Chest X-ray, PA view. Patient: 64 years old, sex F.
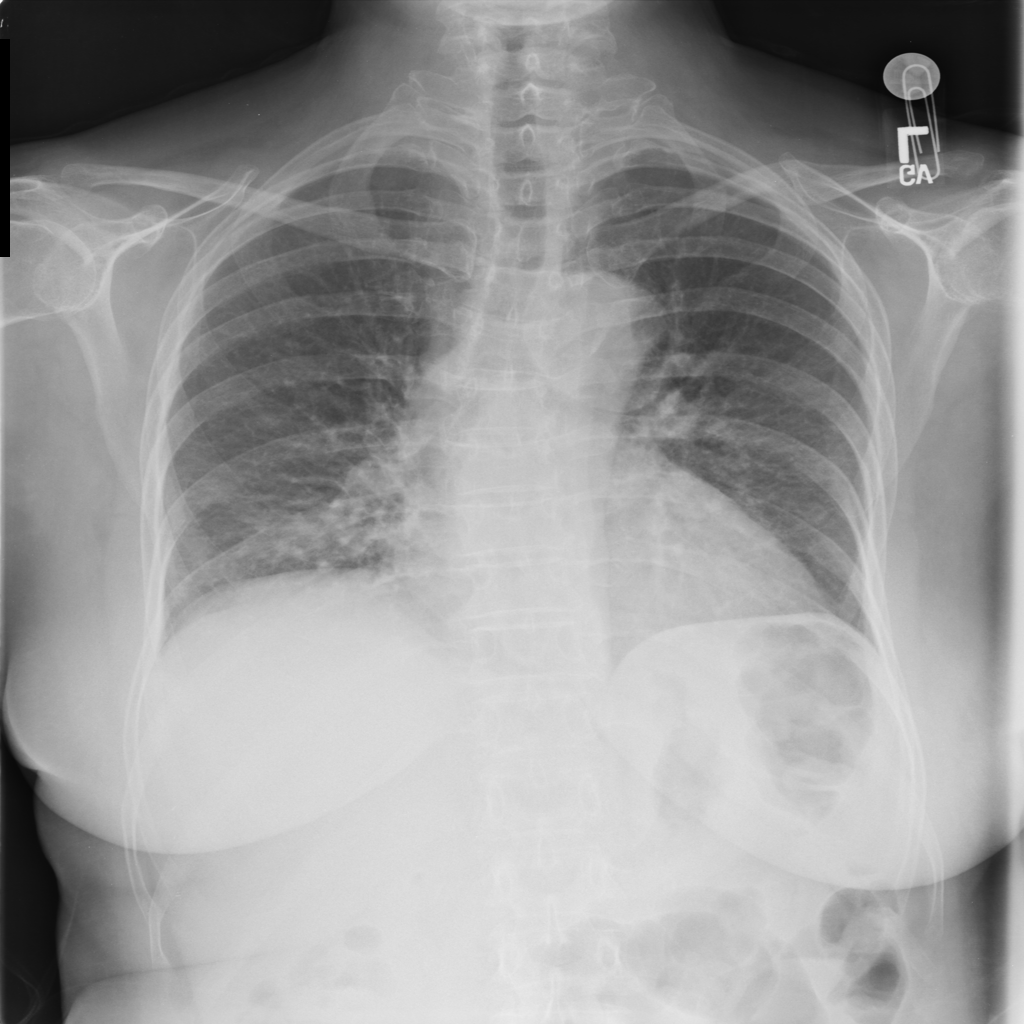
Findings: No Finding